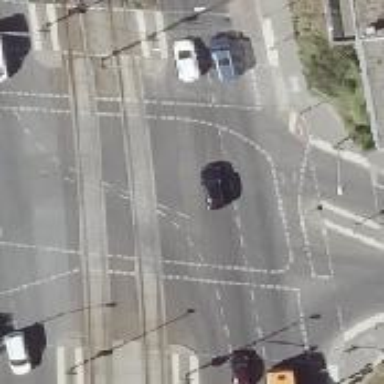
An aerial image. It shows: Tram level crossing on the railway.